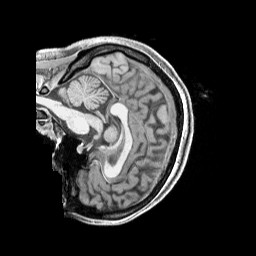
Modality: T1w
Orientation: sagittal